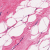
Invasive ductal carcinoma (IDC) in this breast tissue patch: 0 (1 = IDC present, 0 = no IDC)